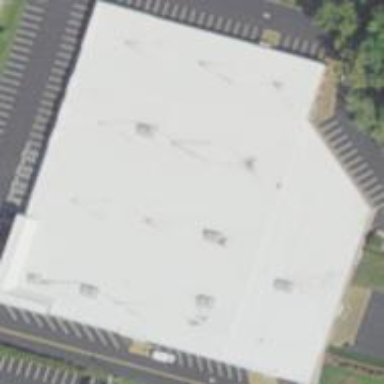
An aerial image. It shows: Commercial building that functions as storage rental shop.